Question: I am working on a visulaization <URL>:

I have a query as to the interpolation function. Initially the mousemove is called which calls the displayYear, where the interapolate data is called.
'''
function mousemove() {
displayYear(yearScale.invert(d3.mouse(this)[0]));
}
}
// Tweens the entire chart by first tweening the year, and then the data.
// For the interpolated data, the dots and label are redrawn.
function tweenYear() {
var year = d3.interpolateNumber(thisyear, 2009);
return function(t) { displayYear(year(t)); };
}
// Updates the display to show the specified year.
function displayYear(year) {
//alert(year);
thisyear=year;
dot.data(interpolateData(year), key).call(position).sort(order);
label.text(Math.round(year));
}
// Interpolates the dataset for the given (fractional) year.
function interpolateData(year) {
return nations.map(function(d) {
return {
name: d.name,
region: d.region,
checkins: interpolateValues(d.checkins, year),
teamsize: interpolateValues(d.teamsize, year),
Checkintimes: interpolateValues(d.Checkintimes, year)
};
// Finds (and possibly interpolates) the value for the specified year.
function interpolateValues(values, year) {
var i = bisect.left(values, year, 0, values.length - 1),
a = values[i];
if (i > 0) {
var b = values[i - 1],
t = (year - a[0]) / (b[0] - a[0]);
return a[1] * (1 - t) + b[1] * t;
}
return a[1];
}
'''
what does this function do? i tried debugging and found that it compares 2 years and does a calculation and then returns the values. can anyone elaborate this?
The json file contains
'''
[
{
"name":"India",
"region":"South Asia",
"income":[[2000,225],[2001,225],[2002,226],[2003,227],[2004,229],[2005,230],[2006,231],[2007,244],[2008,254],[2009,253]],
"population":[[2000,41542812],[2001,41623424],[2002,41866106],[2003,42186202],[2004,41521432],[2005,41827315],[2006,42127071],[2007,42420476],[2008,42707546],[2009,42707546]],
"lifeExpectancy":[[2000,43.56],[2001,43.86],[2002,44.22],[2003,64.61],[2004,56.05],[2005,56.52],[2006,66.02],[2007,68.54],[2008,67.06],[2009,73.58]]
}
]
'''
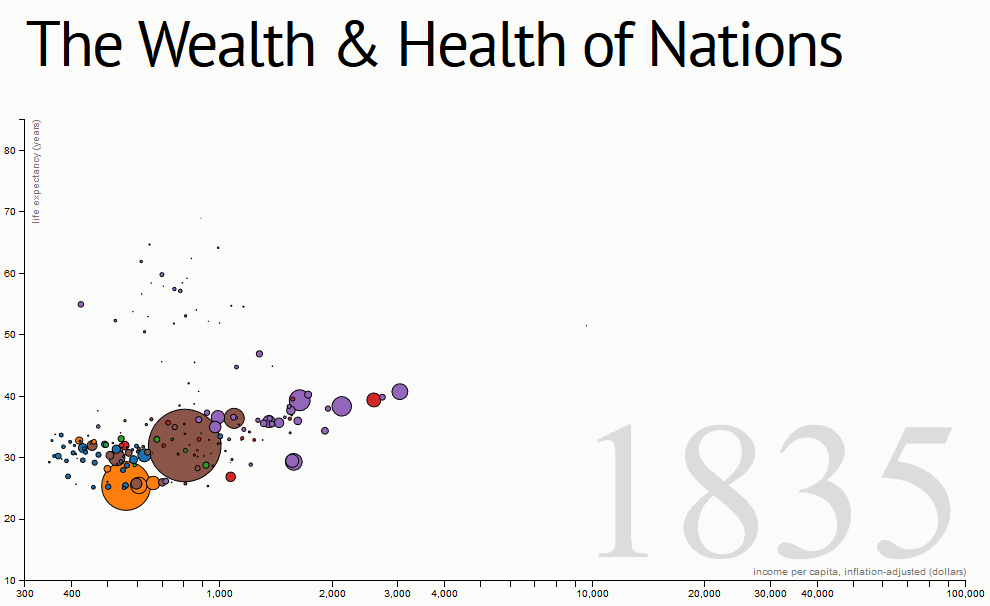
Answer: What this code is meant for is the case where a year (or more) of data is missing, which doesn't seem to be the case in the example data that you've posted. First, it finds the closest data point to the given year using 'bisect.left' and then computes an extrapolation between the previous data point and the current data point for the requested year.
Note in particular that 'year - a[0]' in your case will always be 0, as all the years are present (this computes the difference between the requested and found year). Hence, the whole term will be 0 and the return value corresponds to 'a[1]'.
If the year that's requested is not present, 't' denotes the factor that describes the change between the previous year 'b' and the current year 'a'. This change factor is used to extrapolate past 'a' to get the value for the requested year.